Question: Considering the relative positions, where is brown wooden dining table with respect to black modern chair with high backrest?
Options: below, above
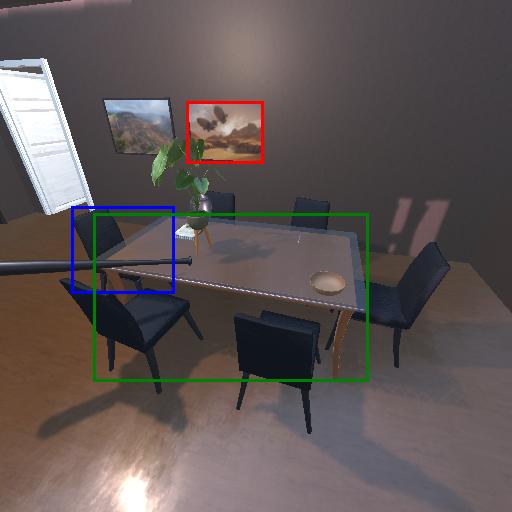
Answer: below